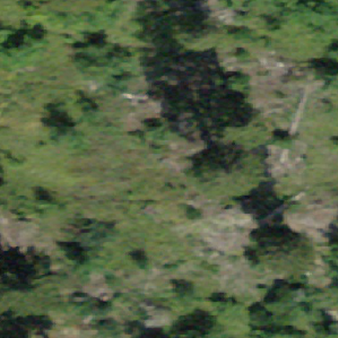
Label: other